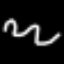
Label: squiggle